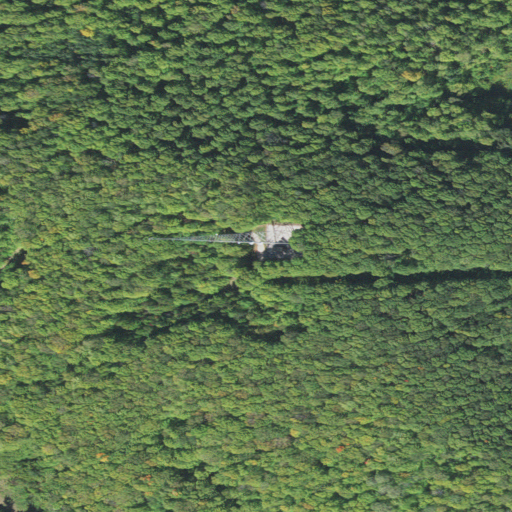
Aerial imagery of mountain in Michigan named Mount Tom containing deciduous forest, open development, mixed forest, and low intensity development